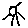
Label: sun